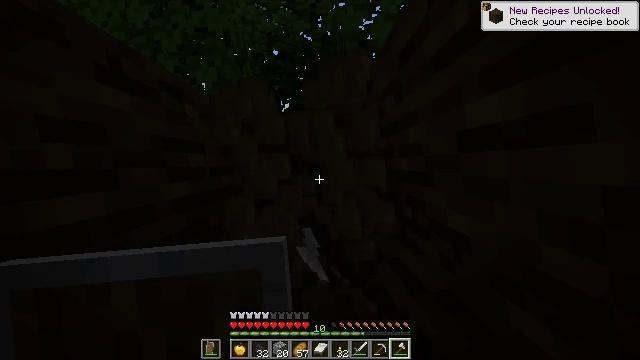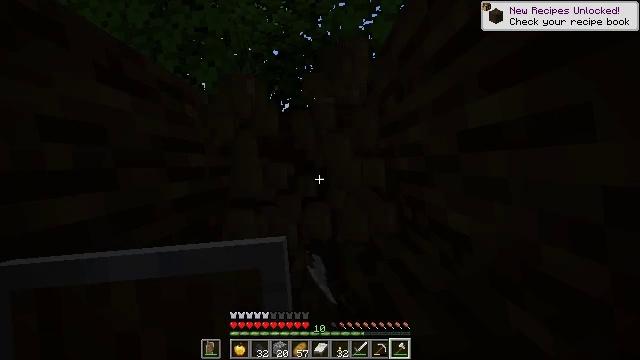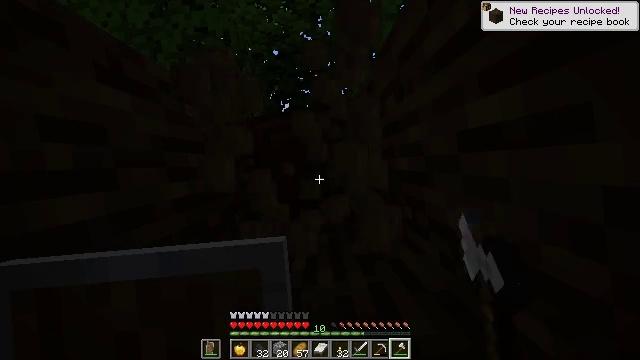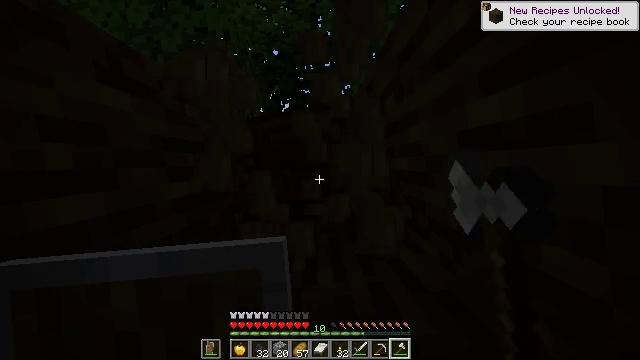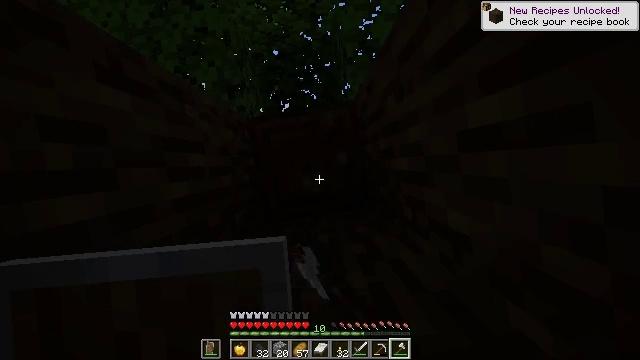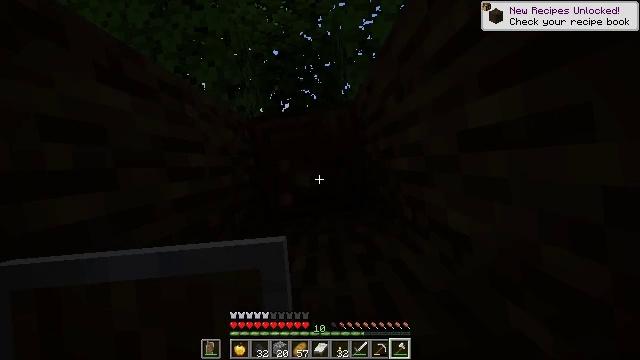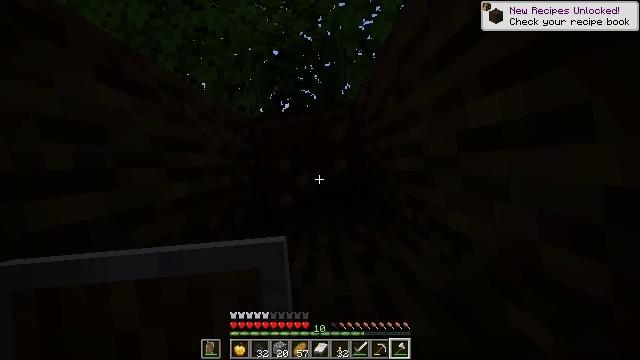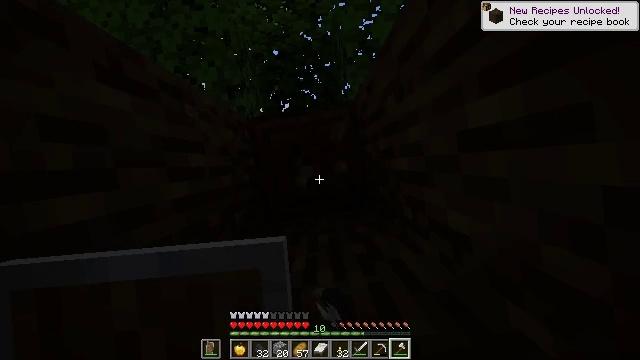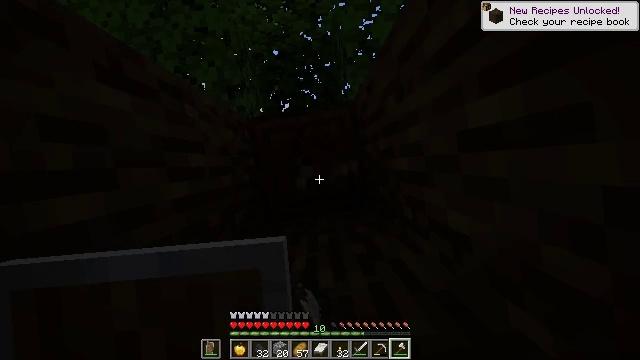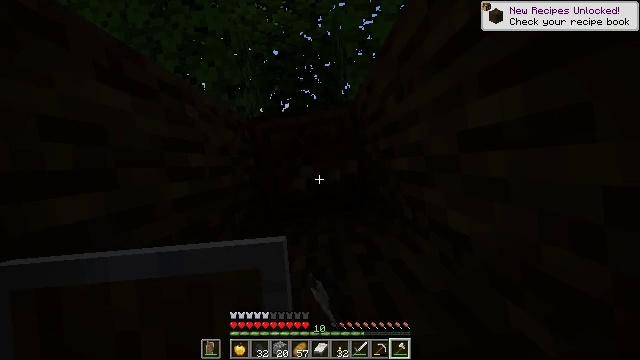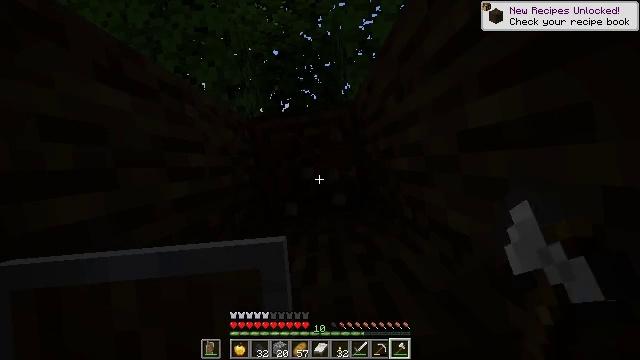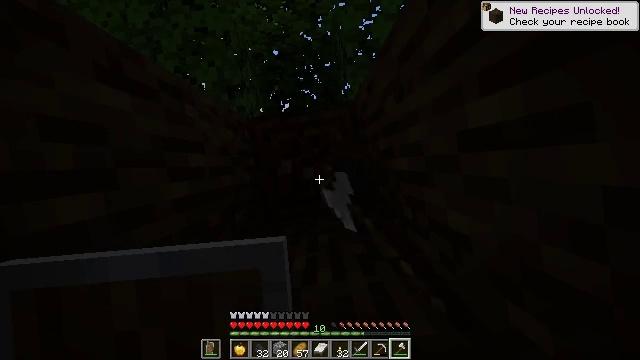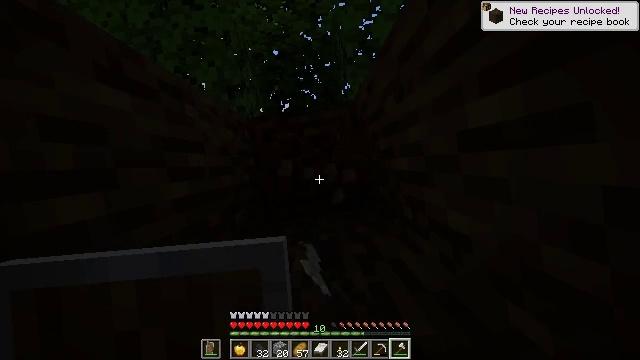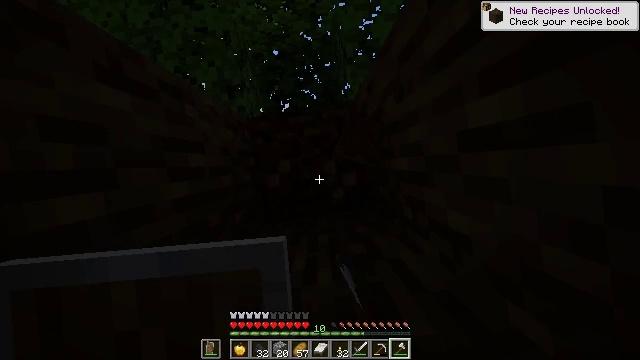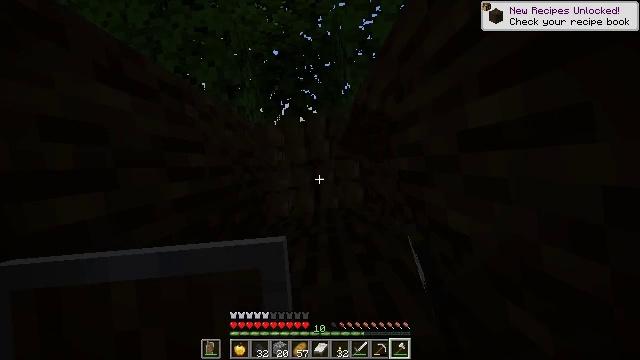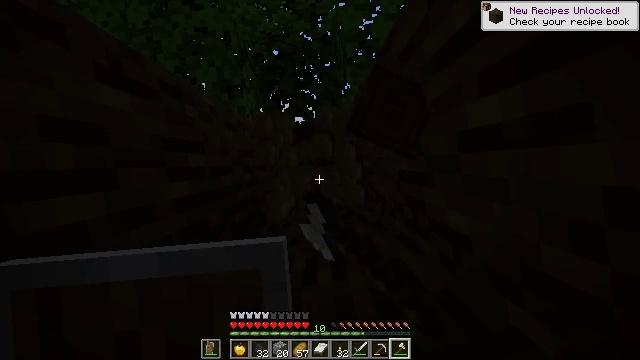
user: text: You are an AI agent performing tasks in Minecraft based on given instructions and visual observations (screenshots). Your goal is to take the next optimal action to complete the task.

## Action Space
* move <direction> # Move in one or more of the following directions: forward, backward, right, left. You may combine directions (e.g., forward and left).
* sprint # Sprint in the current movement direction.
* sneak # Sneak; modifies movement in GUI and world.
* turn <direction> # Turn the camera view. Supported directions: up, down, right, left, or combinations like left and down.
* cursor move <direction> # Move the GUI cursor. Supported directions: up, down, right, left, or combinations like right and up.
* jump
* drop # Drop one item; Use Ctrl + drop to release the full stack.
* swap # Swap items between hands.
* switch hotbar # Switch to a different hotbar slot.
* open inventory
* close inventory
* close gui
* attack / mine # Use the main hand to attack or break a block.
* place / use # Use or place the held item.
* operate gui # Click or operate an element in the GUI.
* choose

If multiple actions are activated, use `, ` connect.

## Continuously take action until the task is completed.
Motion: motion action
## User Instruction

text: Break the dark oak log in the forest.
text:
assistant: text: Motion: attack / mine
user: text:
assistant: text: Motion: attack / mine
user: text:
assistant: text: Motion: attack / mine
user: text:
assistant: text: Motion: attack / mine
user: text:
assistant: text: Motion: attack / mine
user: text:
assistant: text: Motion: attack / mine
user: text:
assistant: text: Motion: attack / mine
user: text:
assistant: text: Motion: attack / mine
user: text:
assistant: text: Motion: attack / mine
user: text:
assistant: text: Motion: attack / mine
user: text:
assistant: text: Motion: attack / mine
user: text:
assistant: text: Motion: attack / mine
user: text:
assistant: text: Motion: attack / mine
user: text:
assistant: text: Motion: attack / mine
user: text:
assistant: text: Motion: attack / mine
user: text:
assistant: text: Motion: attack / mine
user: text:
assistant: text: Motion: attack / mine
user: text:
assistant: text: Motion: attack / mine
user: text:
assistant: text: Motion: attack / mine
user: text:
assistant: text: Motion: attack / mine
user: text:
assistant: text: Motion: attack / mine
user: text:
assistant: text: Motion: attack / mine
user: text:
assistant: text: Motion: attack / mine
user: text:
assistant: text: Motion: attack / mine
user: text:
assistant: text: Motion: attack / mine
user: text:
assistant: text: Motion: attack / mine
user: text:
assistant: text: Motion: attack / mine
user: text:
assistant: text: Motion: attack / mine
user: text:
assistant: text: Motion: attack / mine
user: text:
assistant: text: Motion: attack / mine